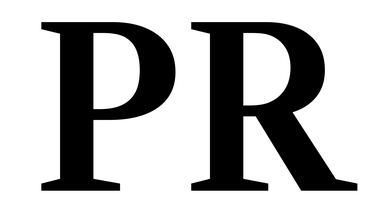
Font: LibreCaslonText_SemiBold